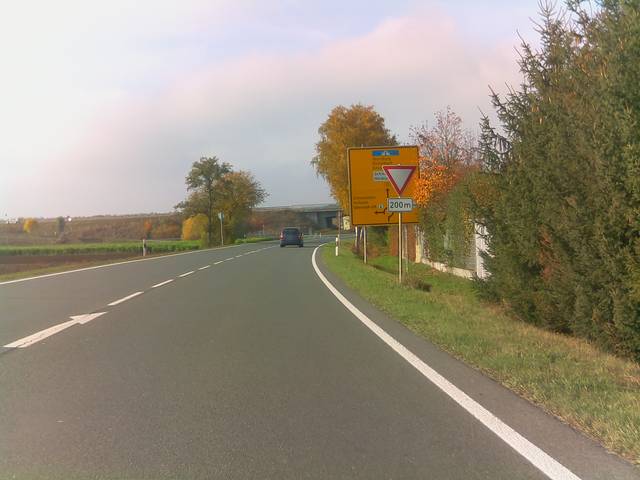
Region: Germany
Coordinates: 49.796, 10.226